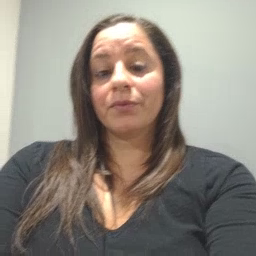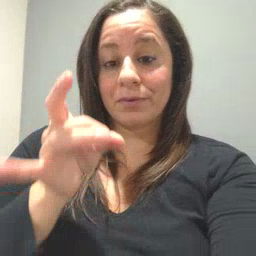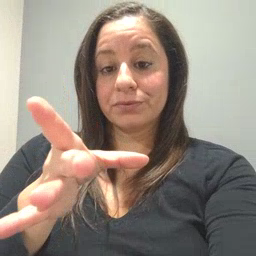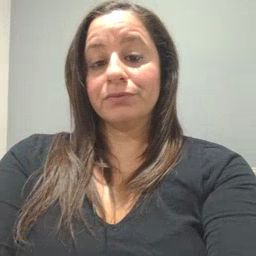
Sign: hate